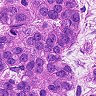
Metastatic tissue present: yes